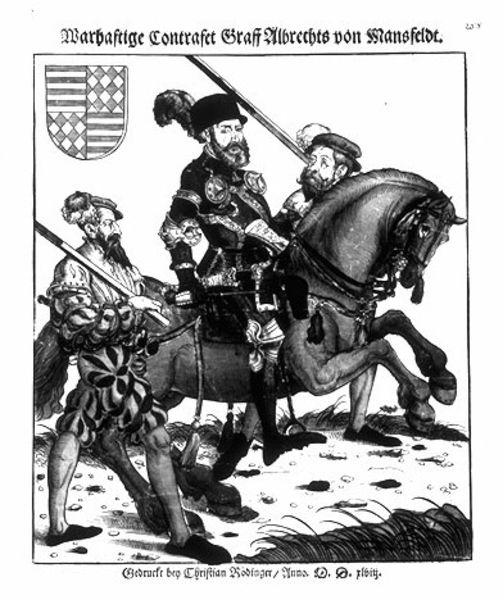
Titel: Bildnis des Grafen Albrecht von Mansfeld
Künstler: Monogrammist BP
Institution: (Seriendruck)
Schlagwörter: dunkel, feder, himmel, mann, weiß, grau, hell, hut, männer, nase, profil, schwarz, zeichnung, gras, weg, wiese, alt, bart, kappe, mütze, diener, rahmen, stein, steine, vollbart, bildnis, portrait, porträt, erde, halme, boden, drei, blatt, prtrait, renaissance, pferd, reiter, federbusch, sattel, steigbügel, zaumzeug, holzschnitt, schrift, papier, schuhe, hosen, grafik, graphik, krieg, lanze, drei männer, deutsch, grashalme, strümpfe, buch, knechte, abgrund, druck, stich, titel, seite, schwarzweiß, schwert, schwerter, text, uniform, soldat, waffe, überschrift, abzeichen, adeliger, orden, ritter, jagd, rüstung, wappen, rauten, eiß, schwarzw, gewehr, springen, mittelalter, wams, kniebundhose, speer, kupferstich, schlachtross, altdeutsch, graf, galopp, knecht, reiterstandbild, albrecht, steinzeit, steigendes pferd, landsknecht, kuhmaulschuhe, geschlitzt, begleiter, landsknechte, landser, mützr, korsar, albrecht von mansfeld, straußenfeder, er, hochdeutsch, mansfeldt, ordnen, albrechts von mansfeldt